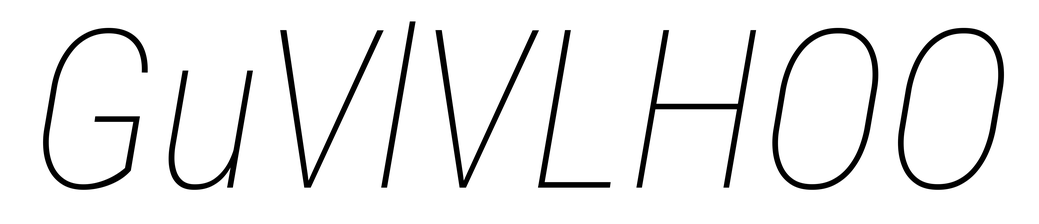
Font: Roboto-Italic_Condensed_Thin_Italic